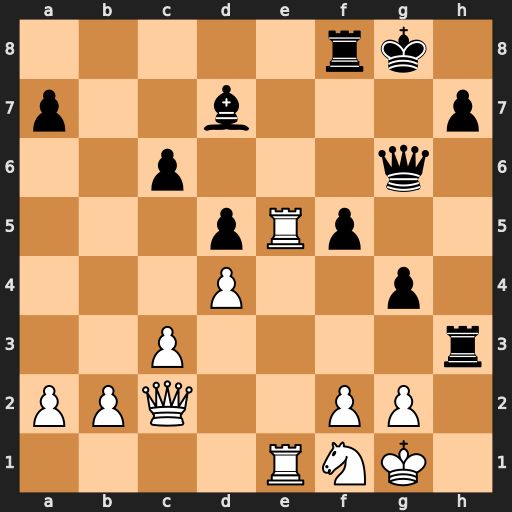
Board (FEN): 5rk1/p2b3p/2p3q1/3pRp2/3P2p1/2P4r/PPQ2PP1/4RNK1
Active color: w
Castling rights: -
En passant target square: -
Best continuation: gxh3 gxh3+ Ng3